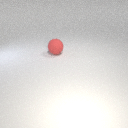
large red rubber sphere